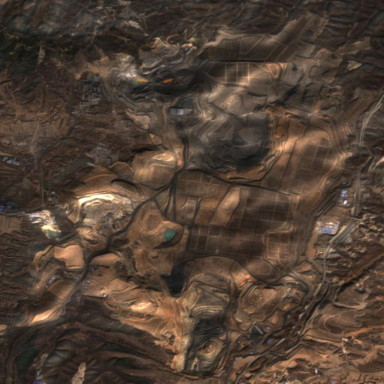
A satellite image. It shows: Industrial area used for mining.